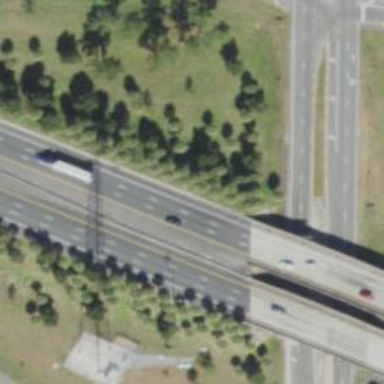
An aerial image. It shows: Beam-structured bridge on motorway.